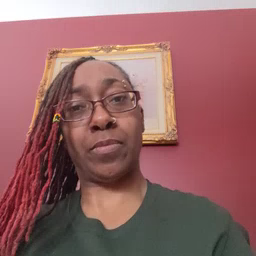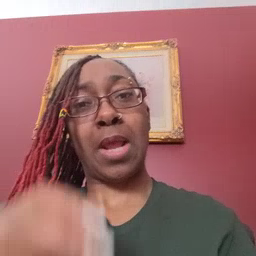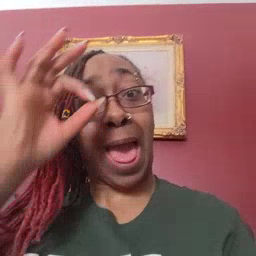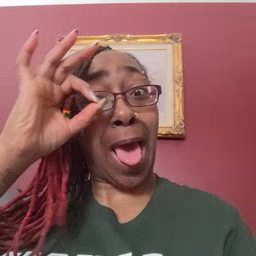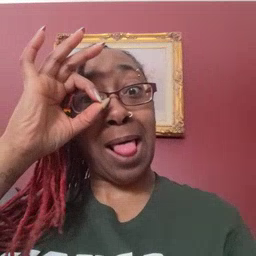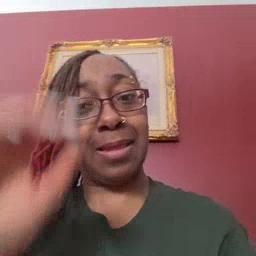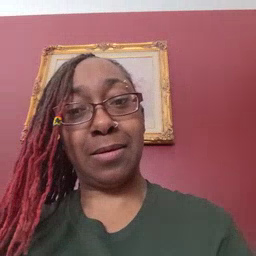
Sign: owl